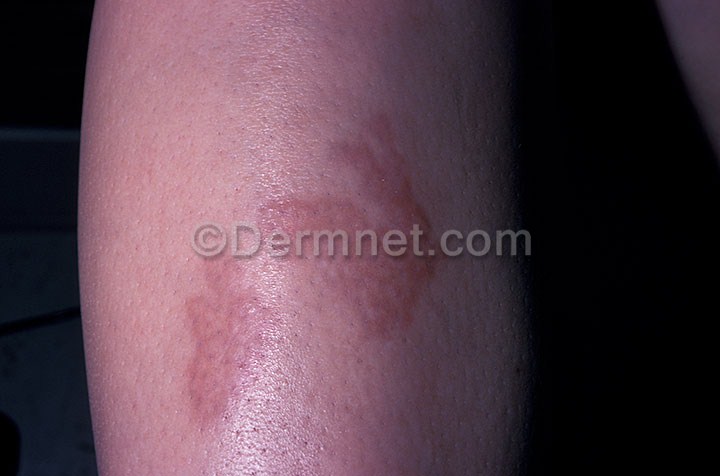
Disease: Systemic Disease